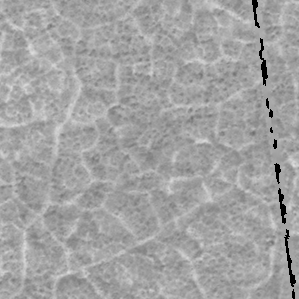
Label: frost